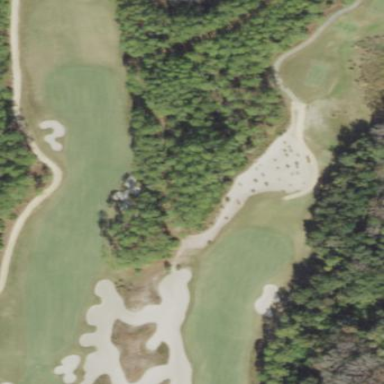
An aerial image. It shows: Golf bunker filled with sandy terrain.